Question: I have looked everywhere so much so that it looks like it's not possible yet.
I am looking for something like an opacity gradient mask if that makes sense.
Like this:

It may just look like a straight forward text fade from white to transparent but it's more so that it's the div that the text is within which is fading to background.
The text is overflowing outside the div area so it's indicating to a user to scroll up.
So it's like a layer mask with a gradient in photoshop, maybe something like '{opacity: linear-gradient(#fff, #000)}', does something like this exist?
Is this a possibility with CSS at all?
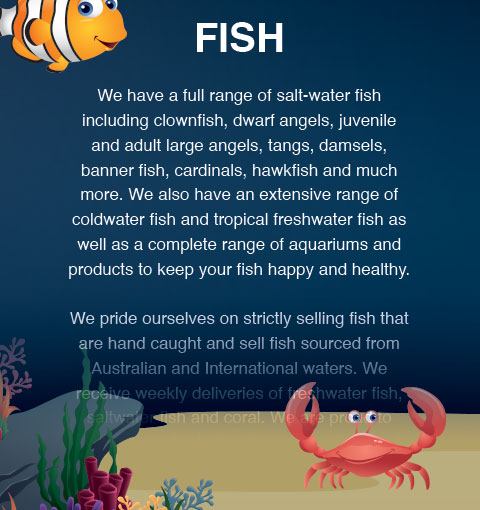
Answer: You can get this effect with masking. mask-image = gradient makes it
'''
.base {
background: url("http://placekitten.com/1000/750");
width: 400px;
background-size: cover;
}
.faded {
-webkit-mask-image: linear-gradient(0deg, transparent, black);
}
'''
'''
<div class="base">
<div class="faded">Lorem ipsum dolor sit amet, consectetur adipiscing elit. Curabitur non tincidunt augue. Vestibulum sit amet est et tellus blandit bibendum quis id neque. Quisque lacinia, nunc et pharetra egestas, mi sapien tristique ante, quis fringilla sem leo et eros. Donec porttitor id nisl non egestas. Cras sed neque consectetur, hendrerit est in, ullamcorper sem. Suspendisse dolor nunc, maximus ac elit efficitur, congue tempus nisi. Fusce nec imperdiet mi, a porttitor sem. Vestibulum tincidunt, libero a lacinia commodo, felis sapien malesuada turpis, eu accumsan ligula elit vestibulum ipsum. Cum sociis natoque penatibus et magnis dis parturient montes, nascetur ridiculus mus. Nulla gravida varius ex ac luctus. In non sapien nibh. Aliquam efficitur eu risus vitae aliquam. Nunc risus est, tincidunt sit amet consectetur quis, bibendum nec tellus. Vivamus non faucibus velit, nec tempor quam.
Morbi sem tortor, tristique at ex in, cursus gravida ante. Curabitur ut mi id arcu semper ullamcorper id mollis nibh. Phasellus et pharetra odio. Mauris lacinia hendrerit ante. Donec cursus urna felis, vitae dictum neque varius sit amet. Donec ut tristique turpis. Integer faucibus dictum tempus. Suspendisse id eros a erat sodales hendrerit. Ut et mauris quis sapien dictum pharetra. Pellentesque ornare nulla diam, porttitor interdum felis ultricies non. Proin tempus libero in lacus efficitur elementum. Morbi venenatis dignissim ante, sed bibendum libero tempor vitae.</div></div>
'''
This will work only on webkit browsers. You can get Firefox support by doing it on a svg element